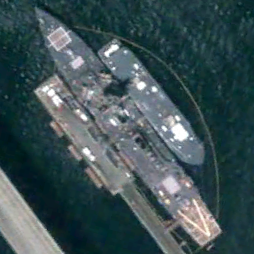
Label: destroyer